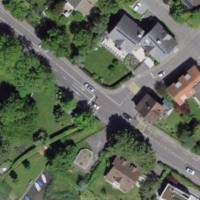
EUNIS habitat code: 54
Species observed at this site:
Echium vulgare
Plantago lanceolata
Sedum album
Centaurea cyanus
Salvia pratensis